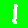
Digit: 1